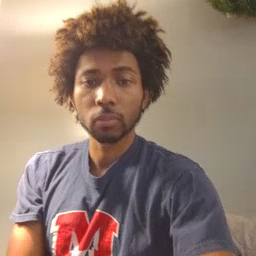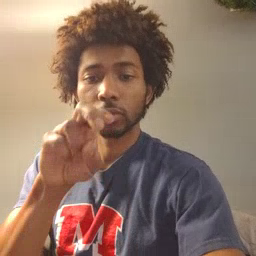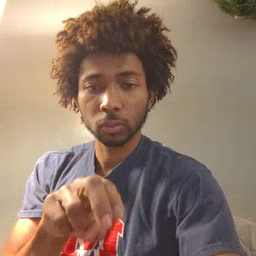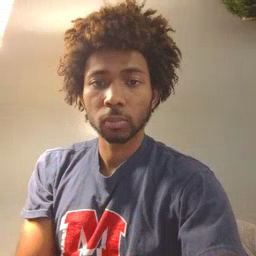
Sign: chair